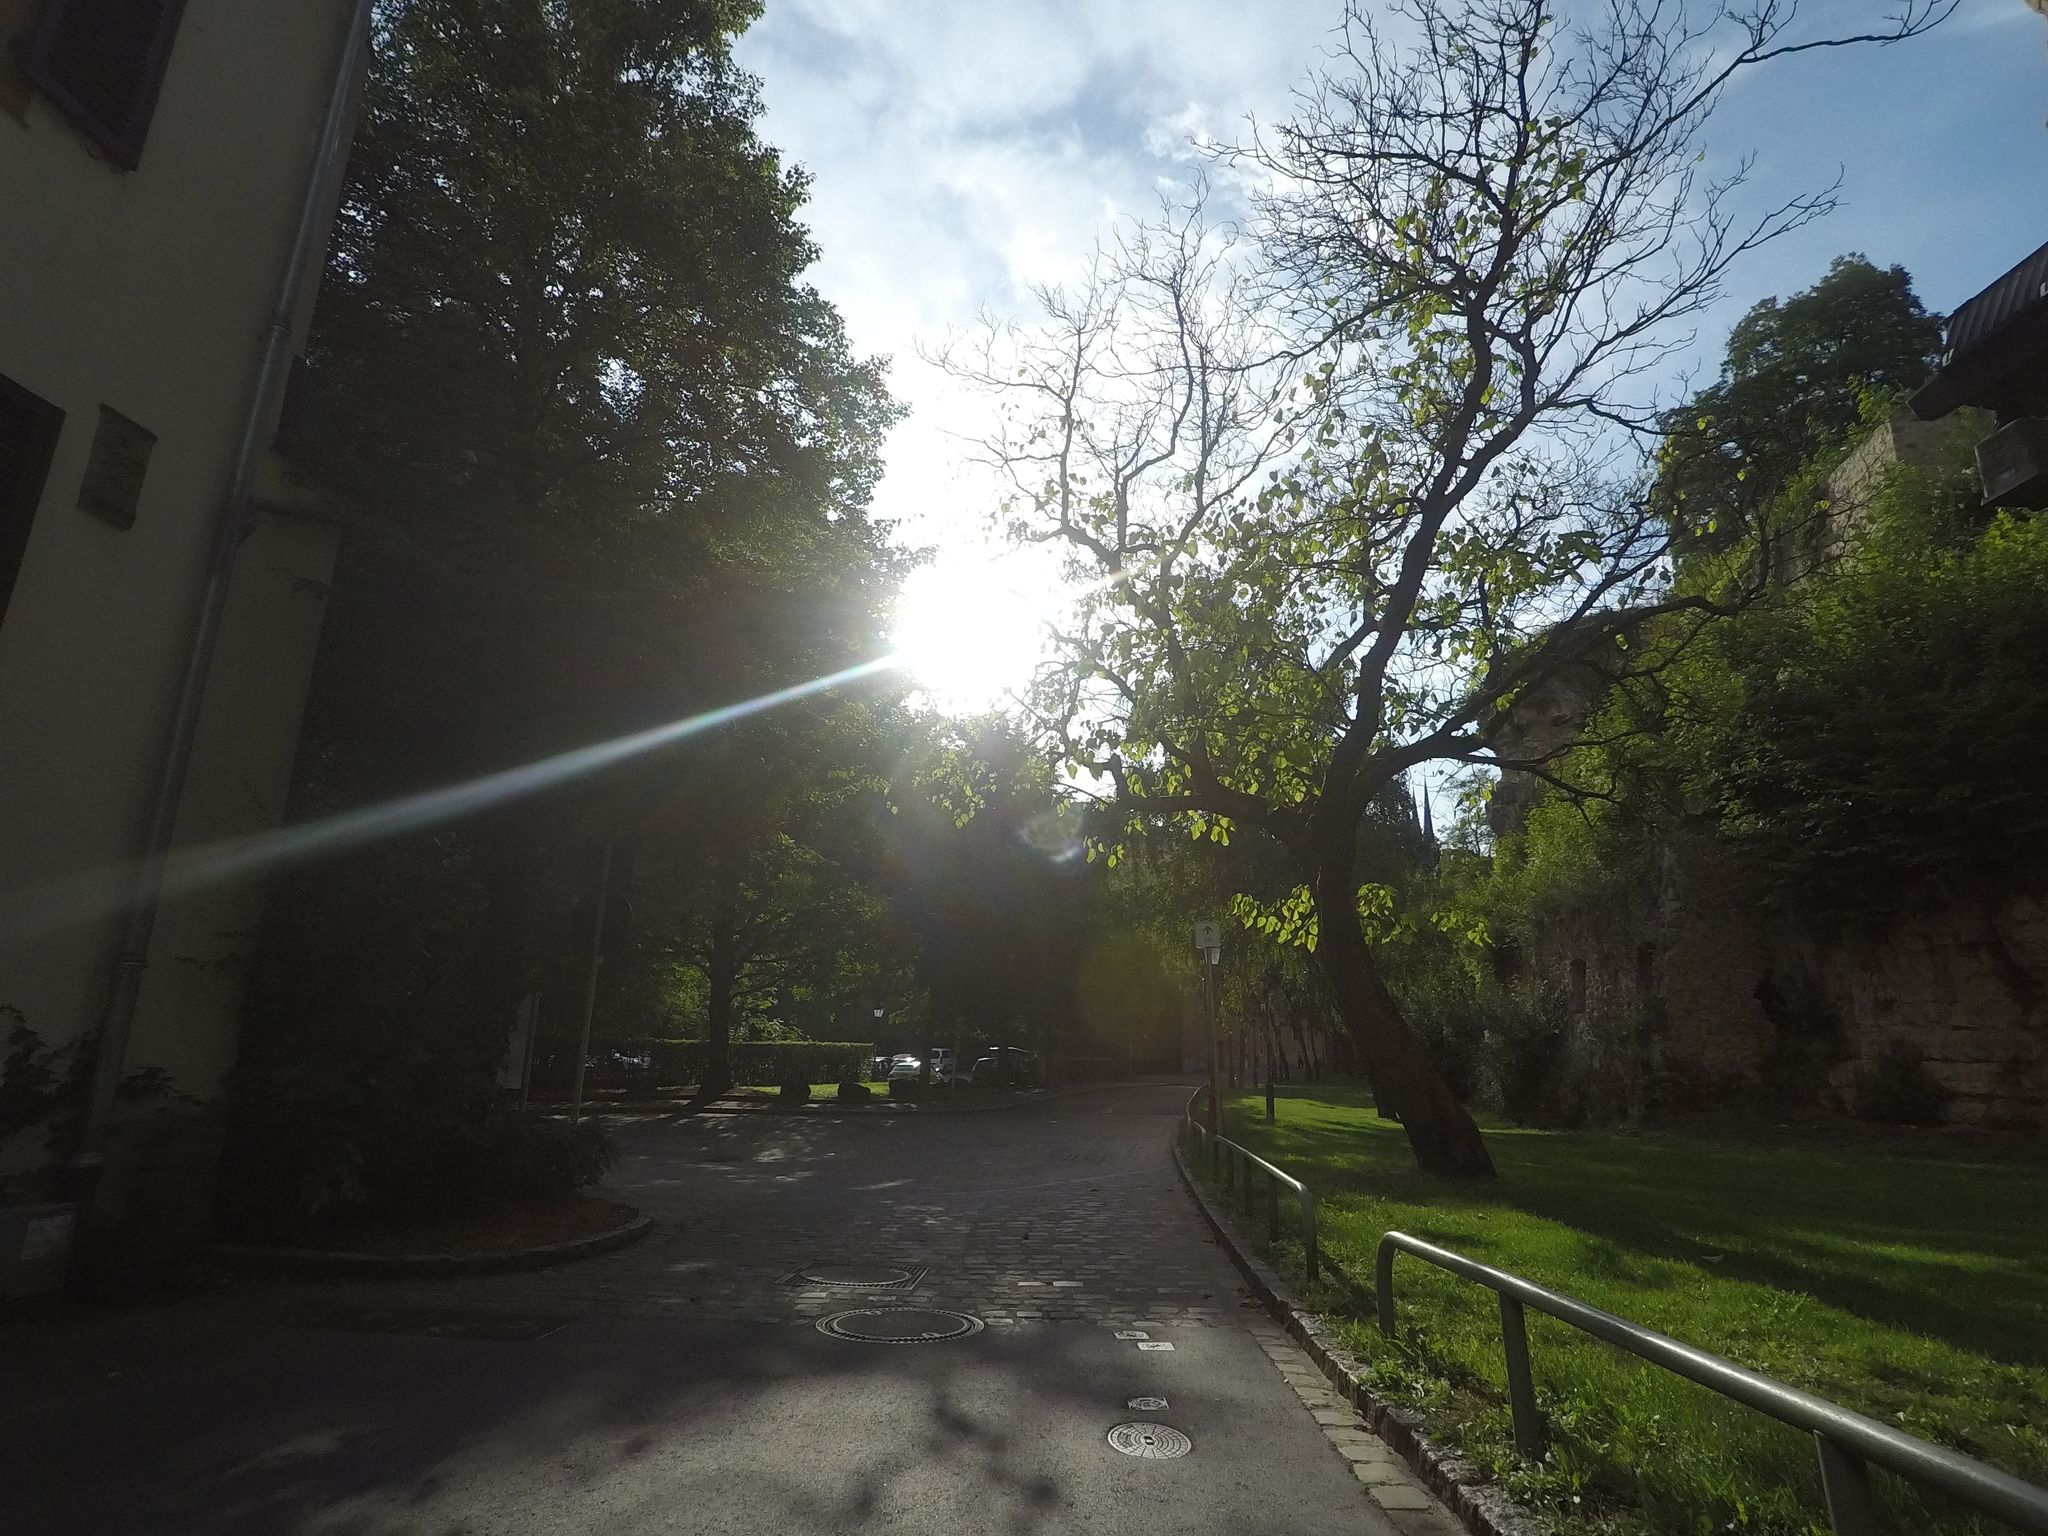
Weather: clear
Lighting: day
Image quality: good
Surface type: cycling surface
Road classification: path, living_street
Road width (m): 2
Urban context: urban centre
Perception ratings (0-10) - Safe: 3.69, Lively: 5.6, Beautiful: 9.34, Boring: 8.7, Depressing: 6.21, Wealthy: 5.34